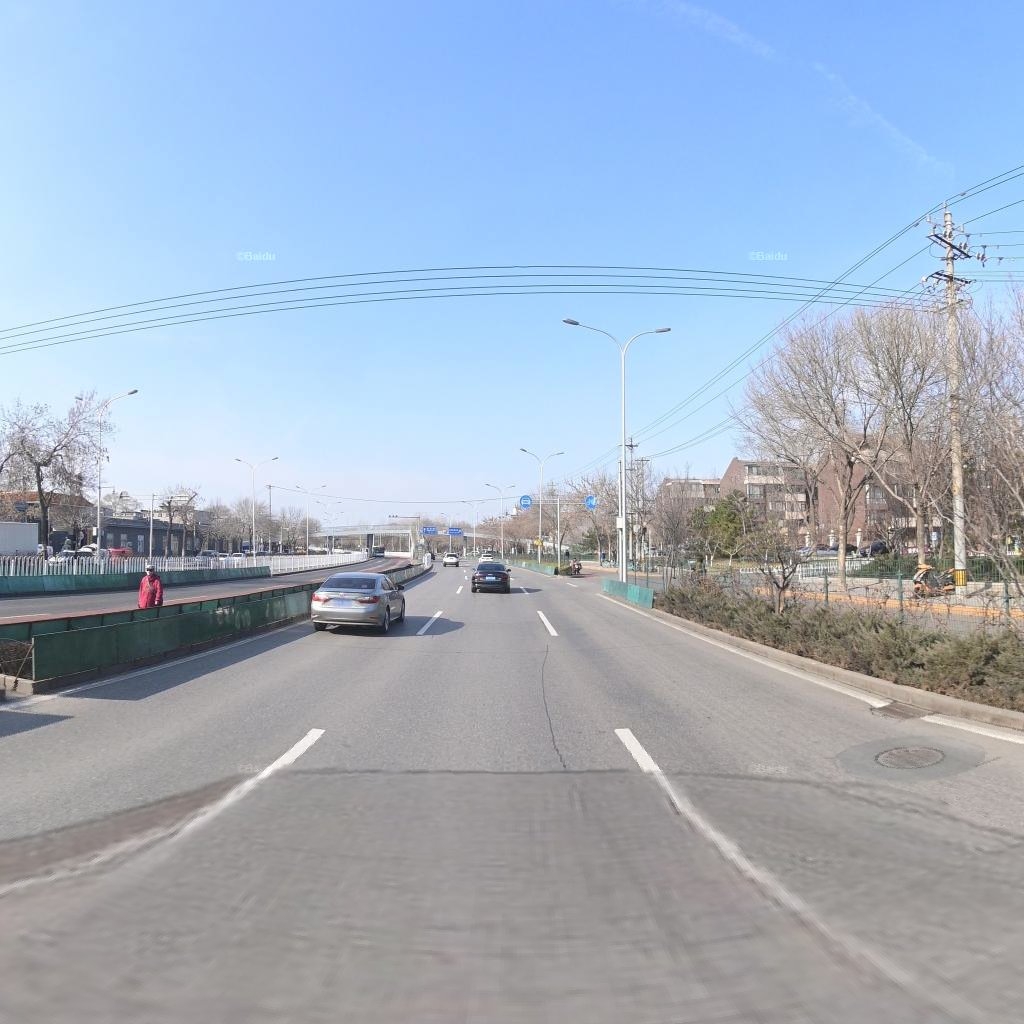
Region: Haidian
Road damage annotations: longitudinal patch, transverse crack, manhole cover